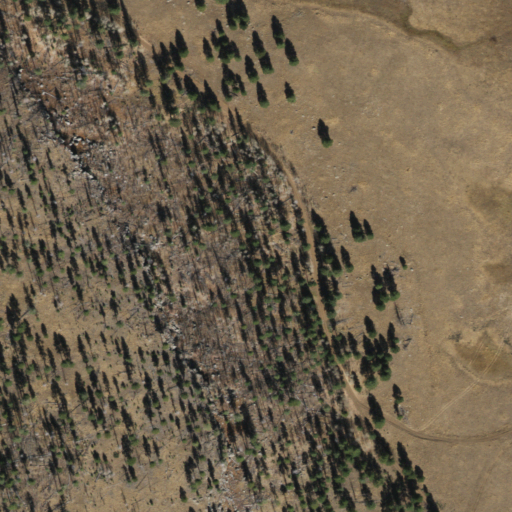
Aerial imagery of ridge(s) in Arizona named O D Ridge containing evergreen forest, shrub, and grassland